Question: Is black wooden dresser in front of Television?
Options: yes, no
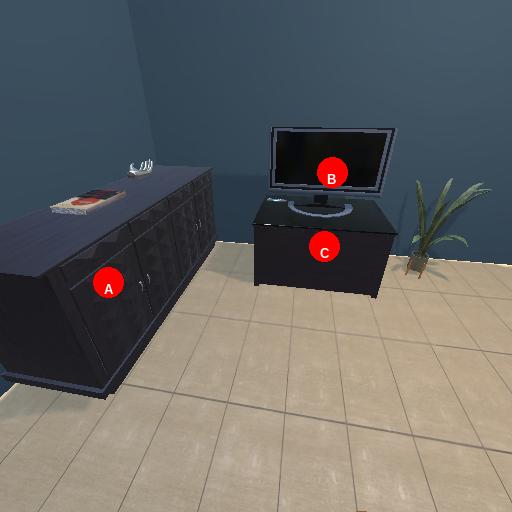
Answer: yes